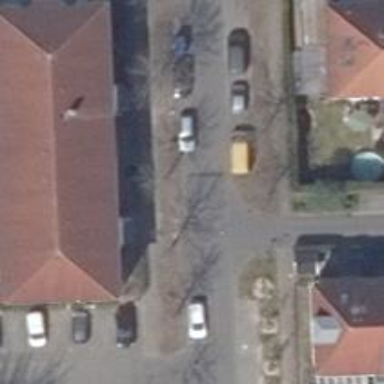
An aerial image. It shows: Bump for traffic calming.